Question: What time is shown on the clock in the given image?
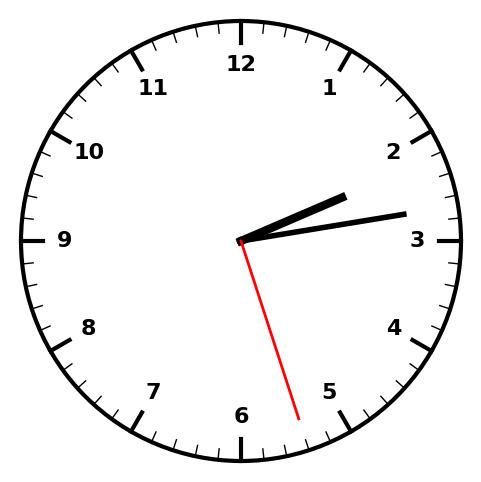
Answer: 02:13:27